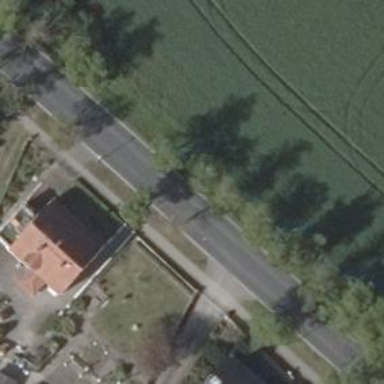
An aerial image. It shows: Secondary road with asphalt surface.